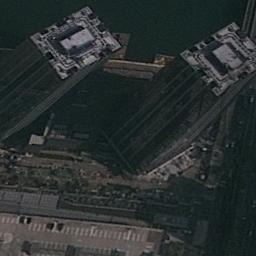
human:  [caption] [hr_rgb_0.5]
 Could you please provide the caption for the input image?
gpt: The commercial area is consist of many tall buildings .

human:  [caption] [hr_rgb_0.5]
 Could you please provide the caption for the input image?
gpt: The green space is large .

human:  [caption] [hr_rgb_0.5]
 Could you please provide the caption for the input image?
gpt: A commercial area with two high-rise buildings is surrounded by roads while the lawn is behind the commercial area .

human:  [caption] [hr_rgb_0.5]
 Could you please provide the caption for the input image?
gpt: Two high-rise buildings next to each other on a commercial area .

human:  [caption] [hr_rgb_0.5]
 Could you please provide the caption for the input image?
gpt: There are two high-rise buildings and several roads in a business district .